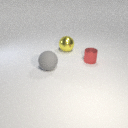
small red metal cylinder behind large gray rubber sphere